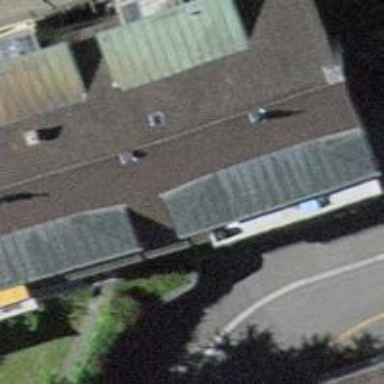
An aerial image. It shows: Gabled building with gray roof.